Chest X-ray:
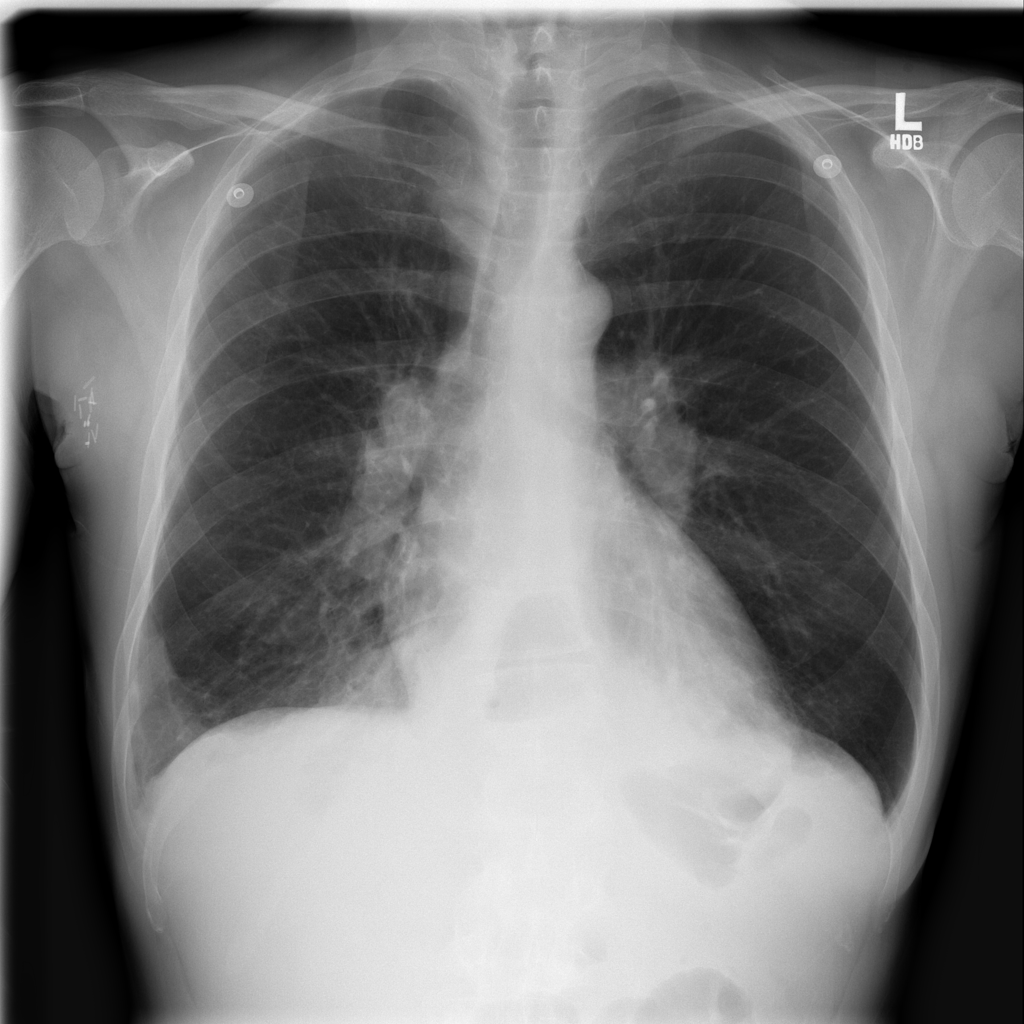
Findings: Consolidation, Pleural Thickening
No abnormal finding: no